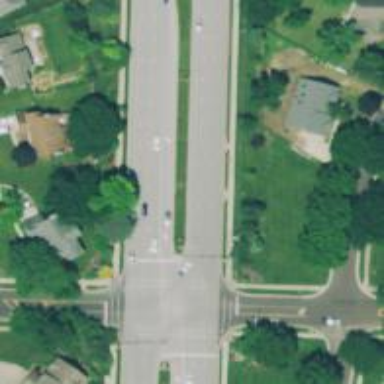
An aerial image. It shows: Road with dash markings.